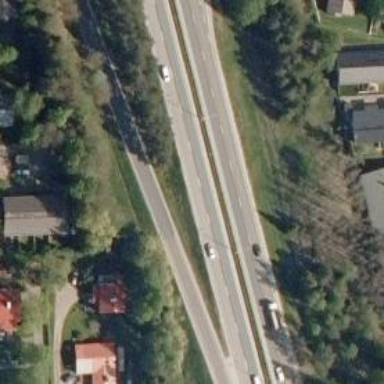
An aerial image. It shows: Trunk link highway with asphalt surface.